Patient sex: M
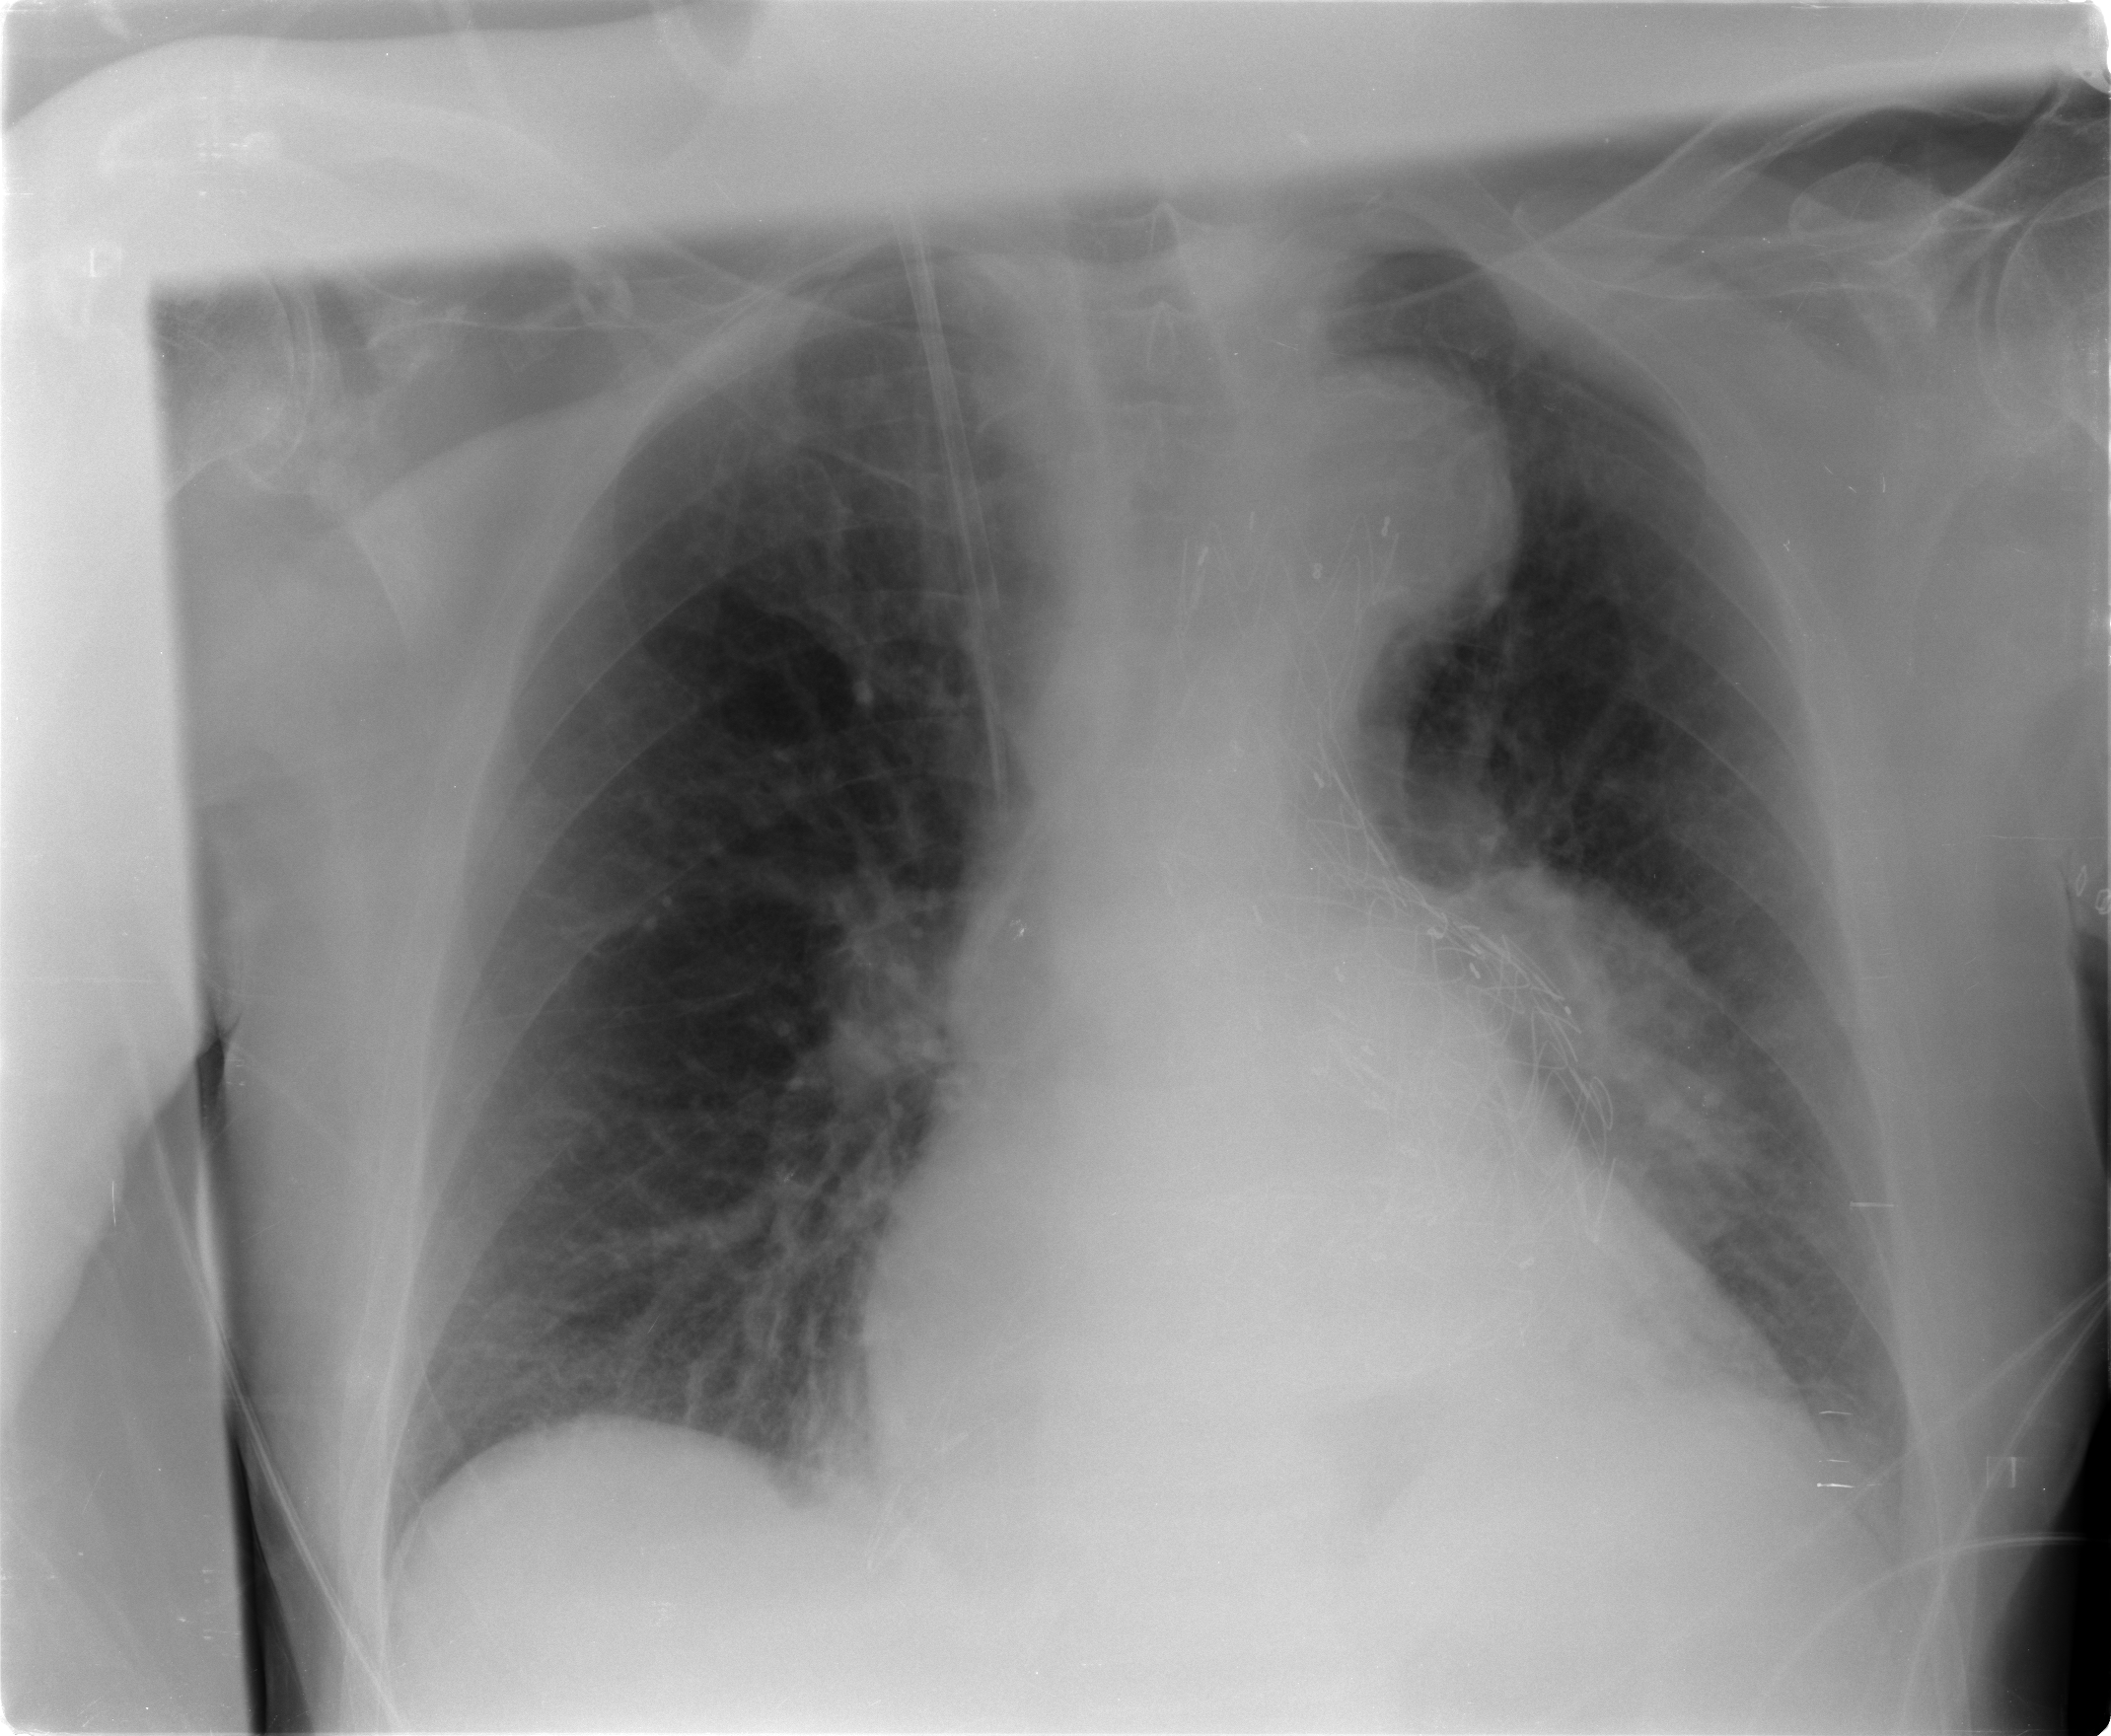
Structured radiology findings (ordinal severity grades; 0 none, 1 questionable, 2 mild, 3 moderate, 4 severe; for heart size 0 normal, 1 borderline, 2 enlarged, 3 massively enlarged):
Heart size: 3
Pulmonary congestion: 2
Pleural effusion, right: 0
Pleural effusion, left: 2
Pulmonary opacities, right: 0
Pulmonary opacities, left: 0
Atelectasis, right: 1
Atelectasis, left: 2